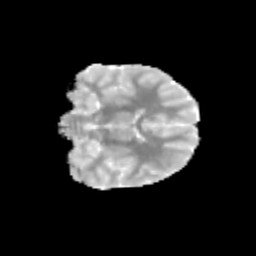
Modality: MD
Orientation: coronal
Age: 9
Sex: female
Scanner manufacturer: siemens
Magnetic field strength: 3 T
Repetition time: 3.8 s
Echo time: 0.07 s